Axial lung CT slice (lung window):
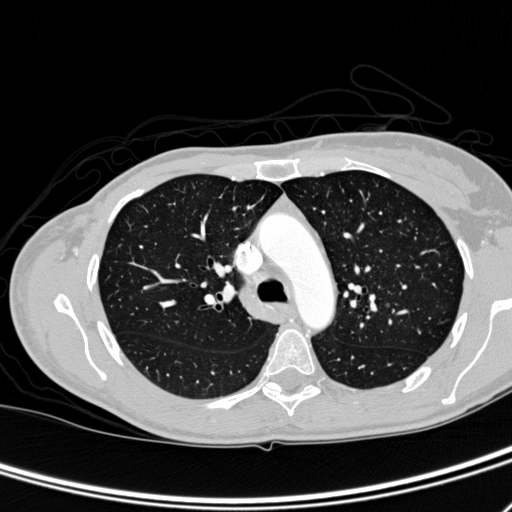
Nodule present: no